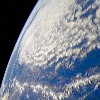
Label: cloud